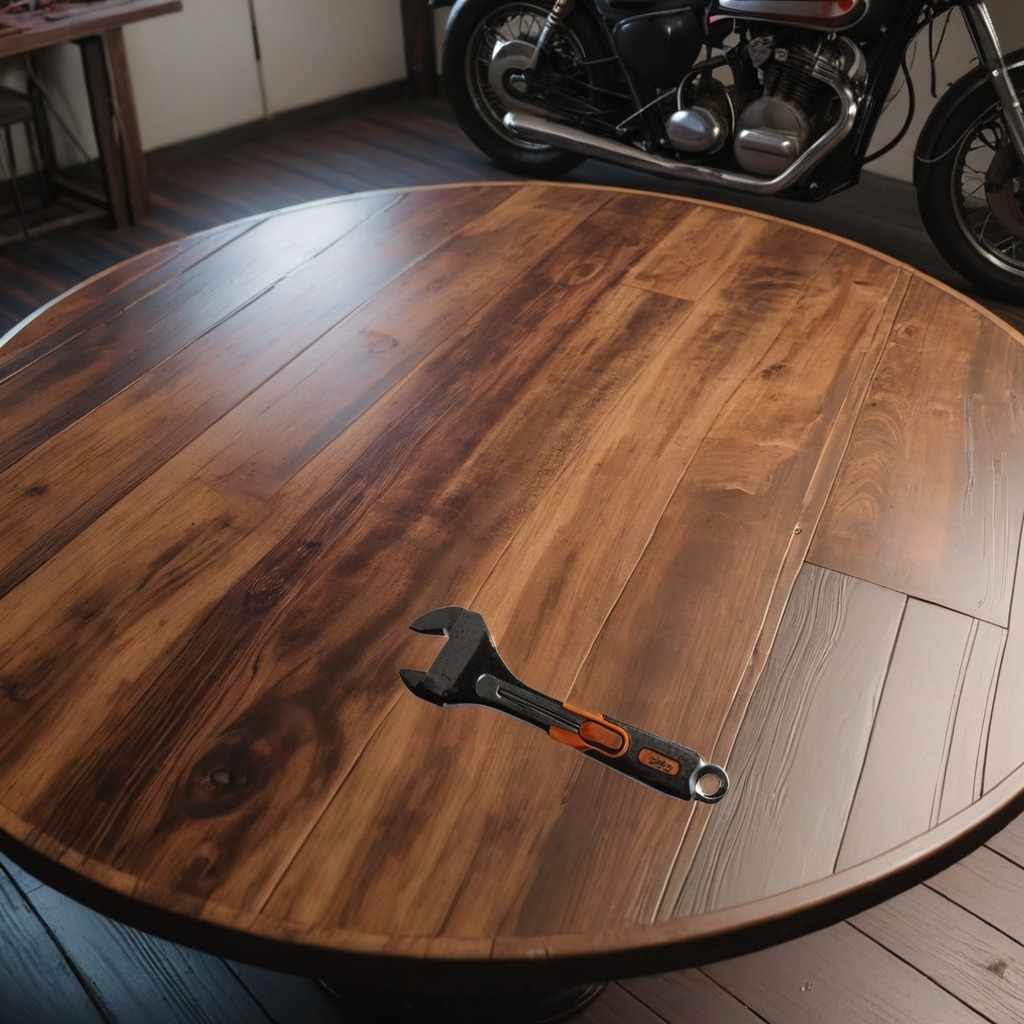
A wrench is lying on the wooden table in the garage.